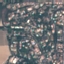
Land use / land cover class: Residential